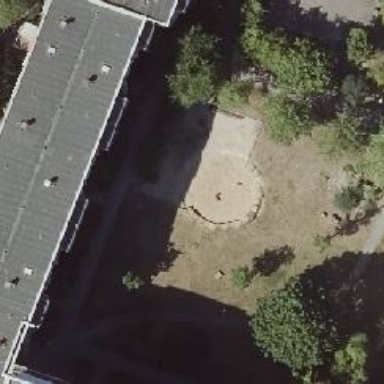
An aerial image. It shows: Playground area for leisure activities on the land.